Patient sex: F
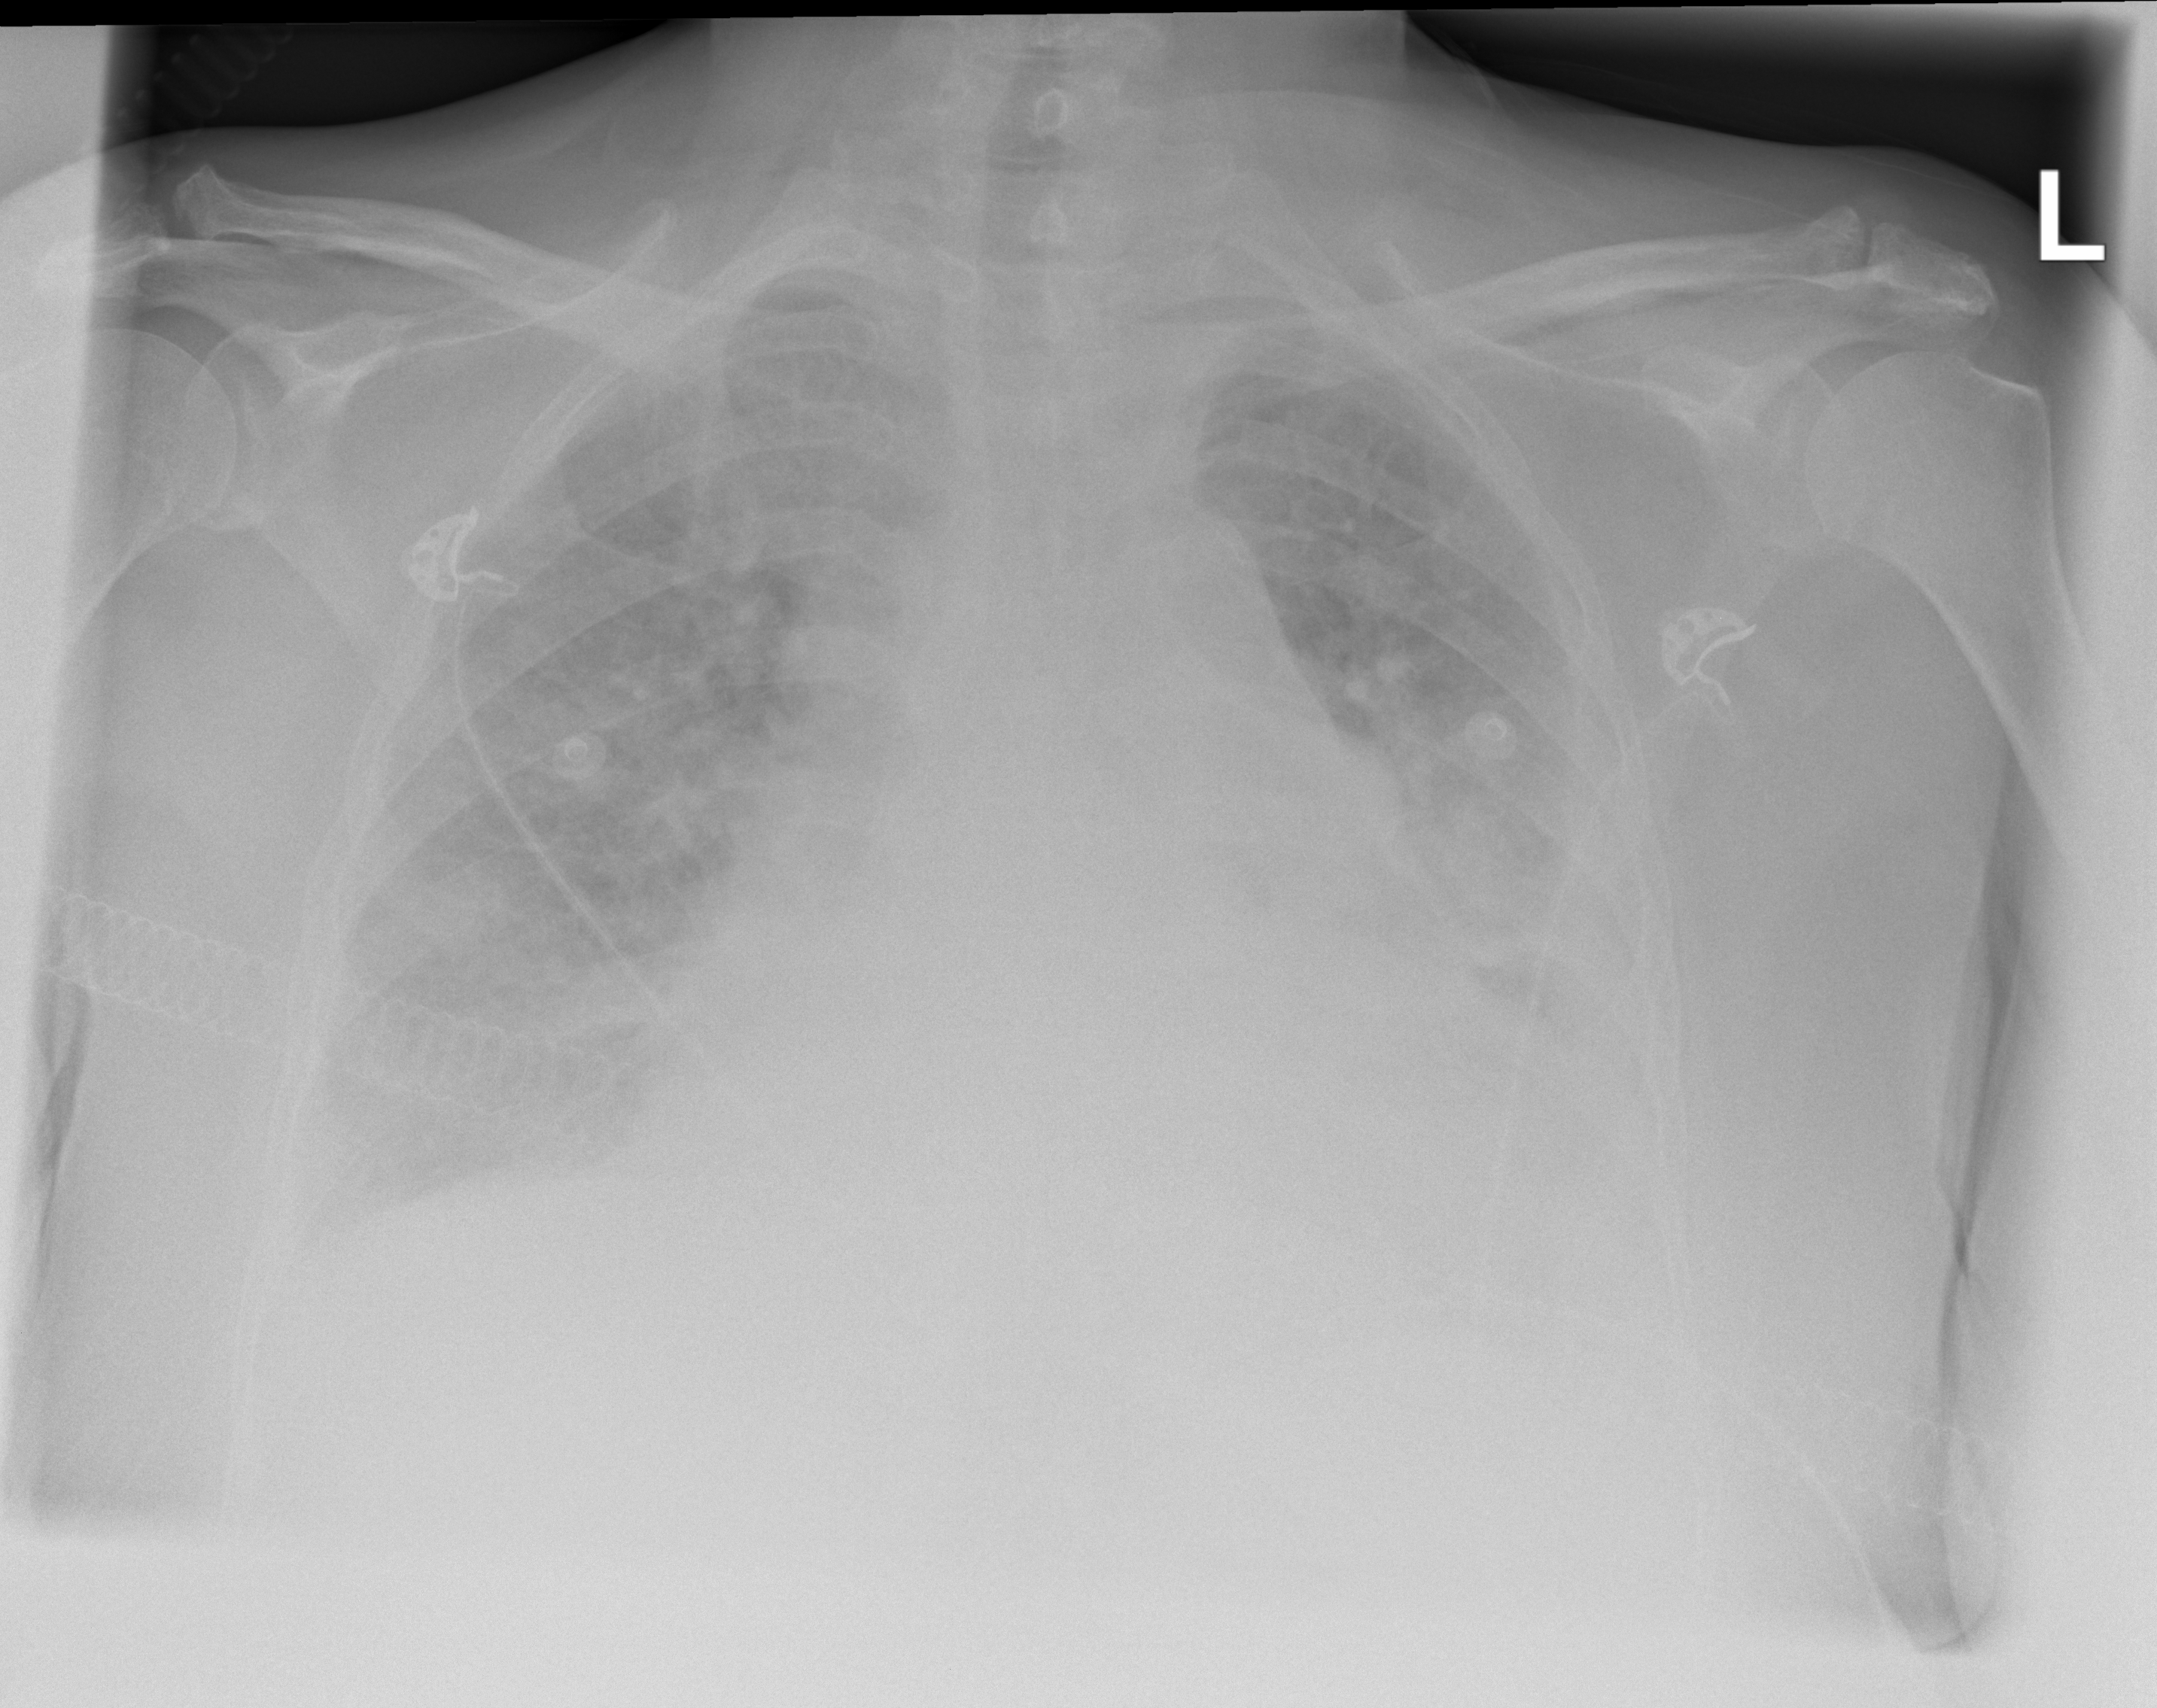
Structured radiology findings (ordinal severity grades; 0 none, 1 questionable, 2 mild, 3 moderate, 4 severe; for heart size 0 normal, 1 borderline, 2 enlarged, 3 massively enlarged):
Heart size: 2
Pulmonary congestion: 2
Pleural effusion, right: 2
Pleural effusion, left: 3
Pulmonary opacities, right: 2
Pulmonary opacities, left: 3
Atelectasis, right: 2
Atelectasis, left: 2